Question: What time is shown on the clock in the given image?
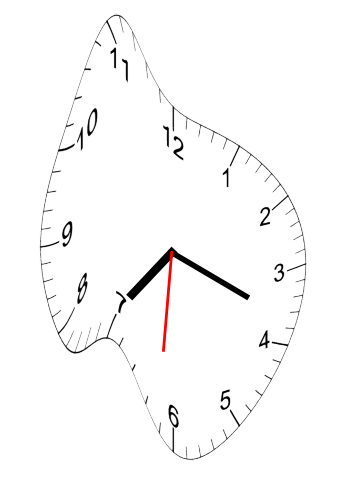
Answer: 07:18:31